Field crop: maize
Growth stage: 1
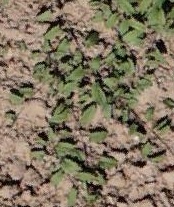
Species: convolvulus